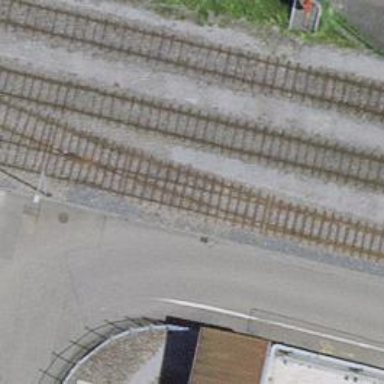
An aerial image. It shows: Railway spur service.